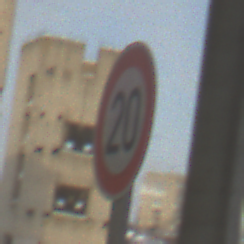
Verkehrszeichen: Geschwindigkeit20
Umgebung: Roofed, Suburban
Tageszeit: MorningAfternoon
Wetter: PartlyCloudy
Licht: Natural
Jahreszeit: Winter
Kontrast: LowContrast